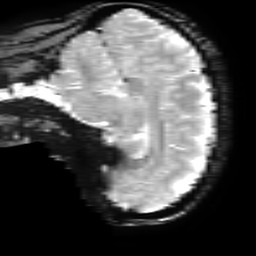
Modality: T2starw
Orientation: sagittal
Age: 30
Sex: female
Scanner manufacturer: ge
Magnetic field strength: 3 T
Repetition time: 0.65 s
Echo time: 0.02 s